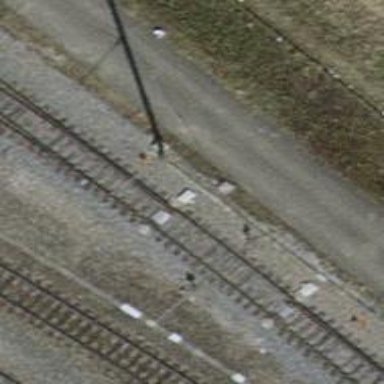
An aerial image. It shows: Railway yard with single rail track. The electrified track has contact line for power supply.